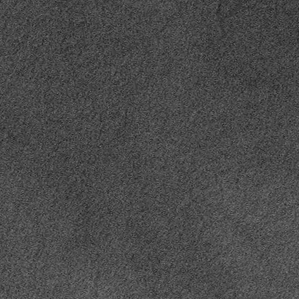
Label: frost